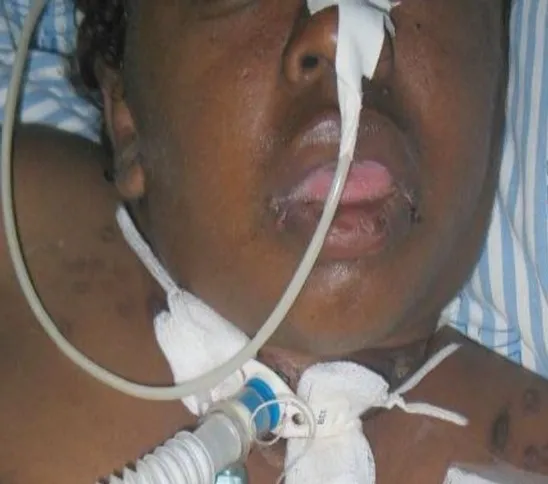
Patient female, 30 years, chronic renal failure, hospitalized for one month in the intensive care unit.
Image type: medical_photograph (skin_photograph)